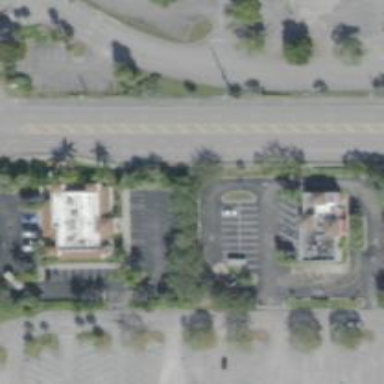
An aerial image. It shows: Parking space is available.